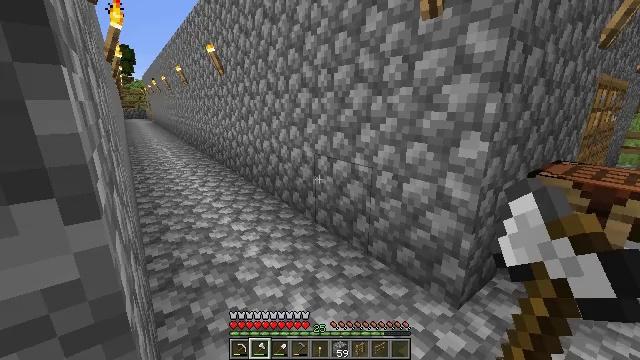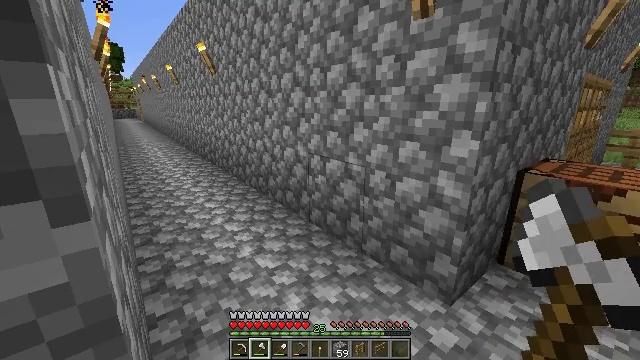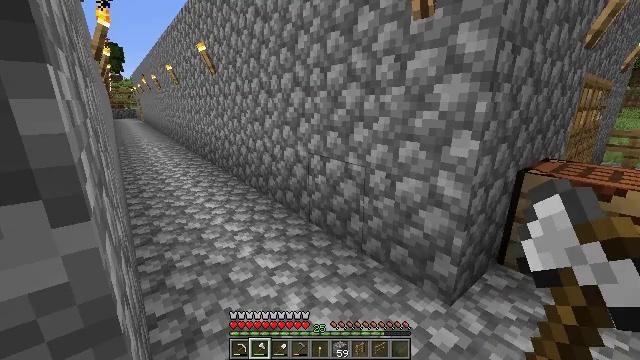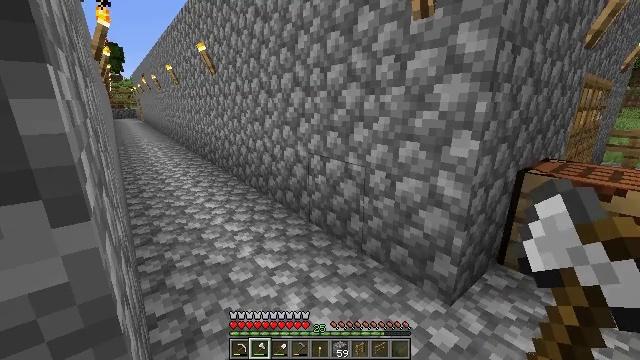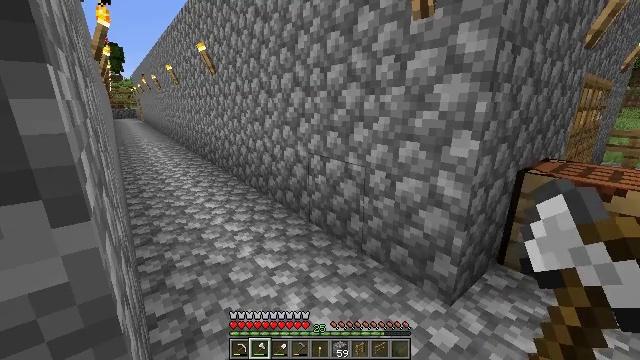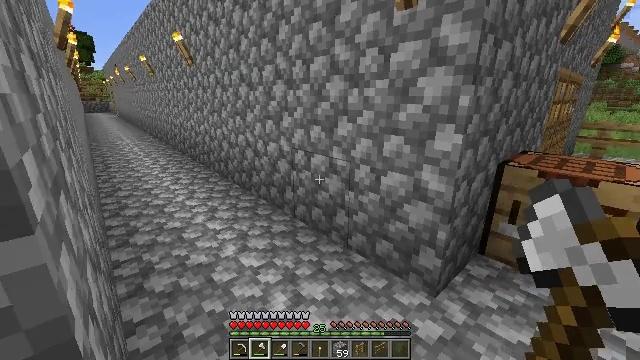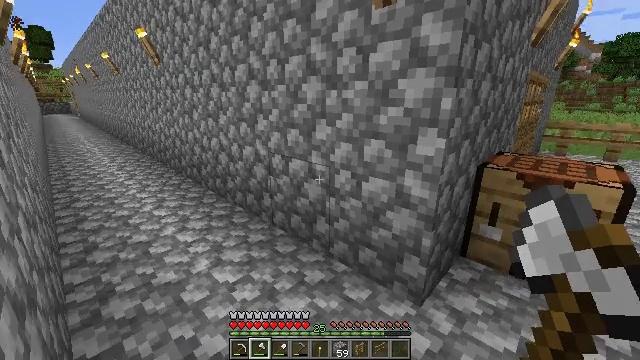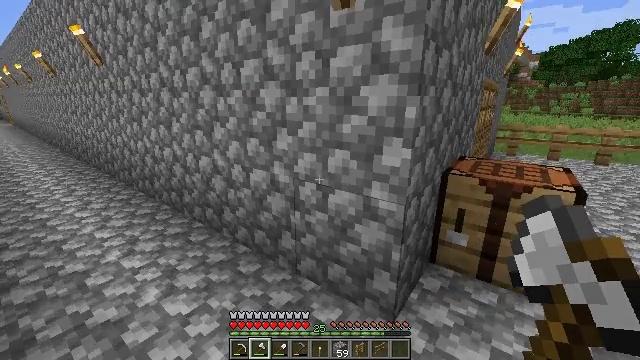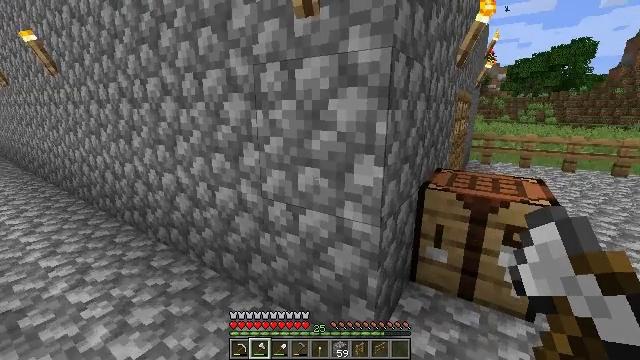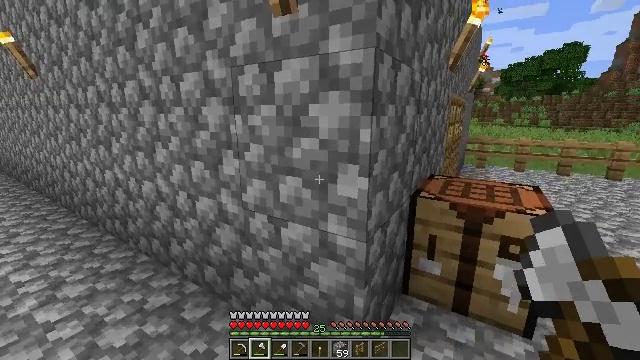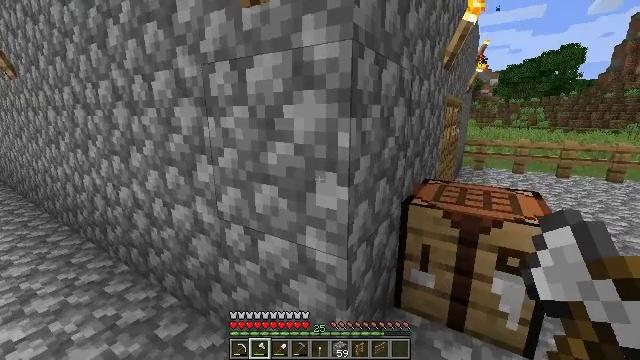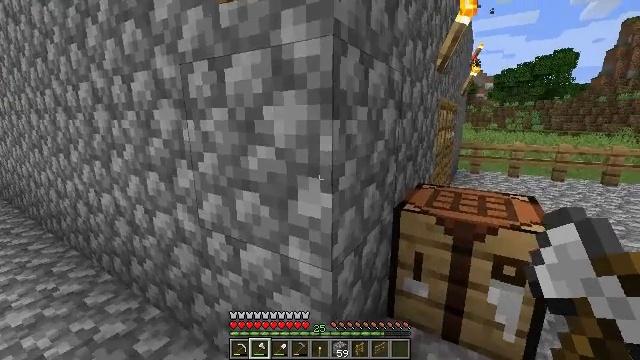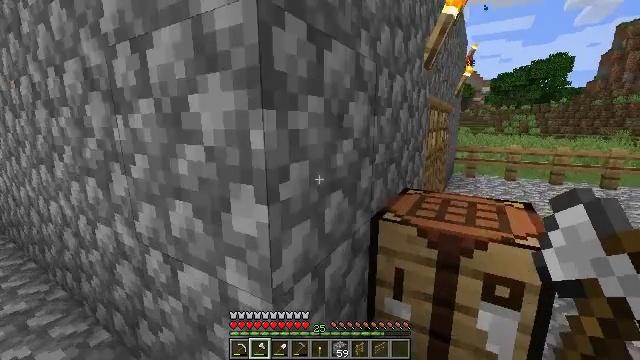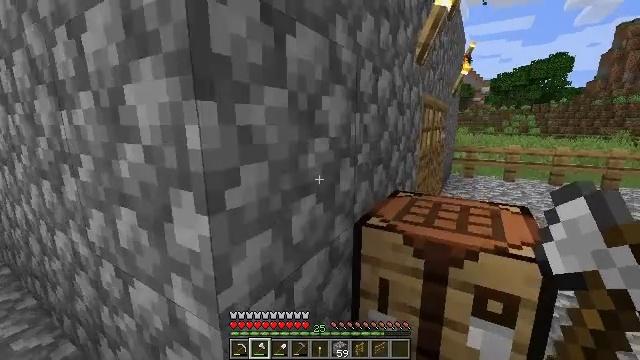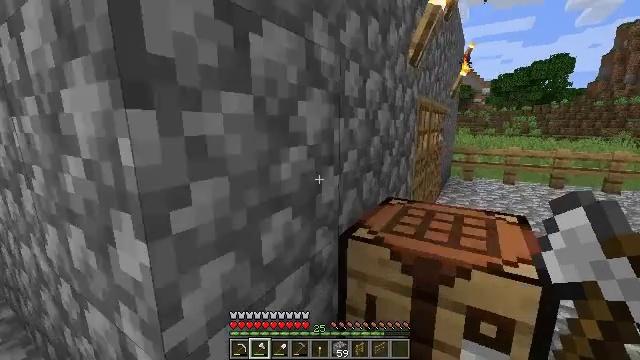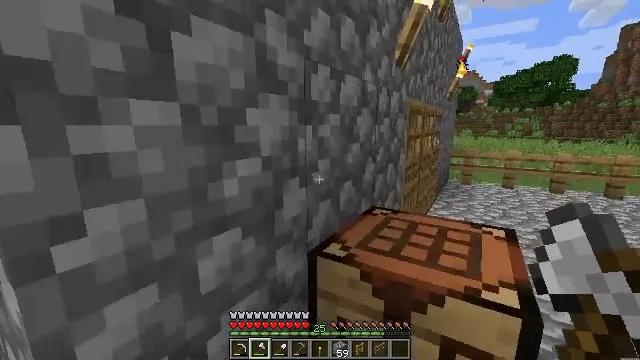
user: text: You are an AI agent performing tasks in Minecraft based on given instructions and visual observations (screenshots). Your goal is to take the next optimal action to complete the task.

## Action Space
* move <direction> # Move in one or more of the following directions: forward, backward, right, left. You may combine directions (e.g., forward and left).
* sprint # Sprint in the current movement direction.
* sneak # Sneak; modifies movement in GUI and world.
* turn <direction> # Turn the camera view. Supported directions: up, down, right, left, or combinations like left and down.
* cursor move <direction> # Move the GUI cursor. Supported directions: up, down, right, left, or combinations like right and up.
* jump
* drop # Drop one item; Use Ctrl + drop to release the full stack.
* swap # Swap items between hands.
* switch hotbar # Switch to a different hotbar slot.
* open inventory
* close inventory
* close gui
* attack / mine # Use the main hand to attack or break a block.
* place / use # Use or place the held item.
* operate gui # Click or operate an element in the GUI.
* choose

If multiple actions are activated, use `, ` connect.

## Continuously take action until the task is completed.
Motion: motion action
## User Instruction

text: Craft granite stairs.
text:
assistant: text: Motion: turn right
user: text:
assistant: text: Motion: no_op
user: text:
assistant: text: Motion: no_op
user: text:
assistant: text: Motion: no_op
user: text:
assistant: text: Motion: move forward, turn right and down
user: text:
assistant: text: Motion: move forward, turn right
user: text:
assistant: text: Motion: move forward and move right, turn right
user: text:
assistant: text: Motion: move forward and move right, turn right and up
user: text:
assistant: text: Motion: move forward and move right
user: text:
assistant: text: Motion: move forward and move right
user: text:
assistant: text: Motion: move forward and move right
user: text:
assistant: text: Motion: move forward and move right
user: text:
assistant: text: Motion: move forward and move right
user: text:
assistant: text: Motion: move forward and move right
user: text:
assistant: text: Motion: move right
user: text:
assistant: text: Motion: move right
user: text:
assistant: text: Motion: move right
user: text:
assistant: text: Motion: move right
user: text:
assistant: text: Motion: move back and move right
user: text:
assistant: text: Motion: move back and move right
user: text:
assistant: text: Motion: move back
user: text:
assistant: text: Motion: move back, turn right
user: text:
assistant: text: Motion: turn right
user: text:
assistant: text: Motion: turn right
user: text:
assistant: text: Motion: no_op
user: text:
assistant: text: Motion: no_op
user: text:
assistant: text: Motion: turn left
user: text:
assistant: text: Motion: turn left
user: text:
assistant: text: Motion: turn left
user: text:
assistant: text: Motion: turn left